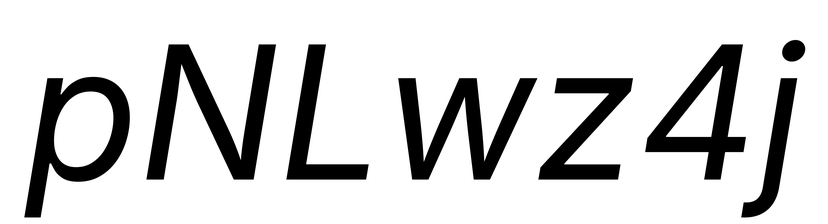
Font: Inter-Italic_Italic